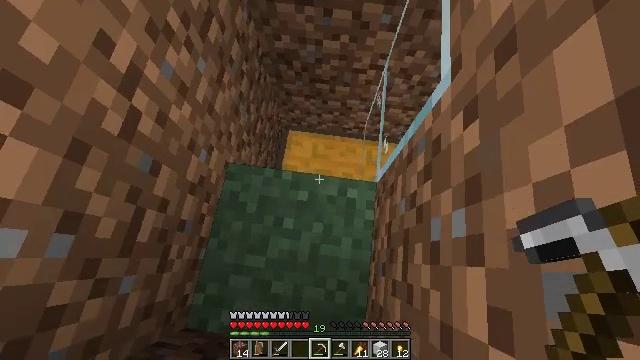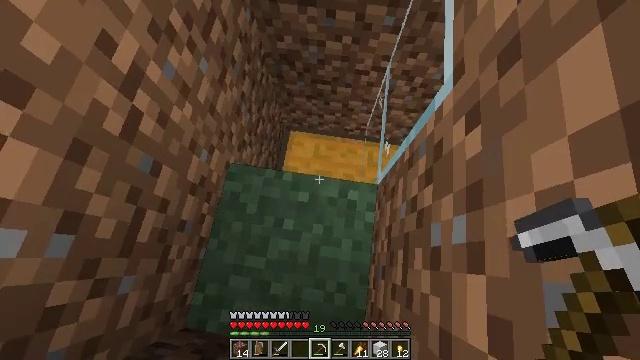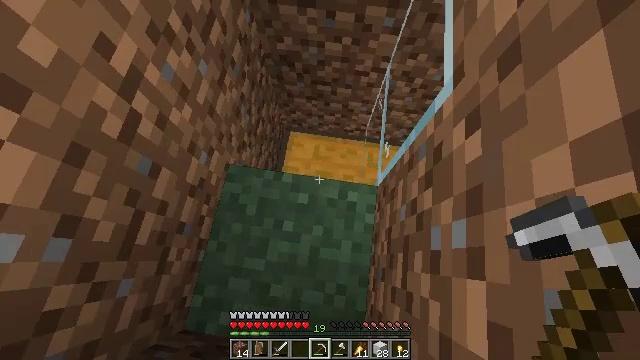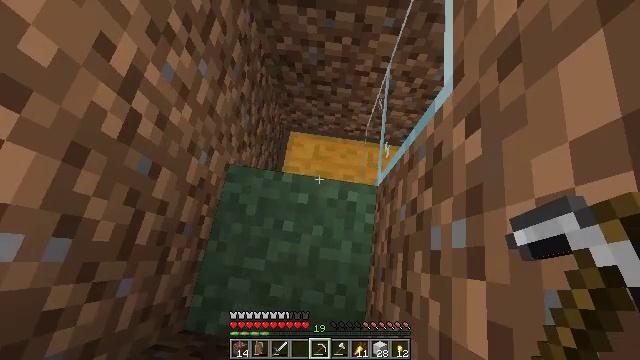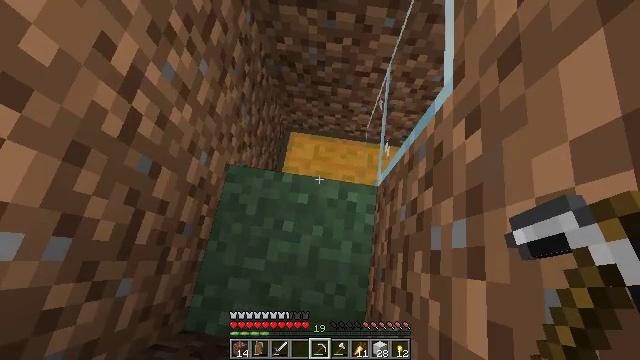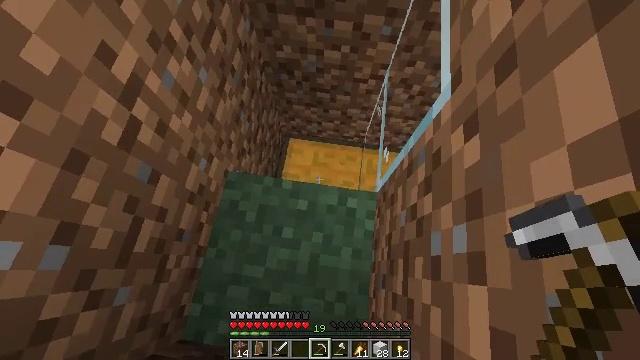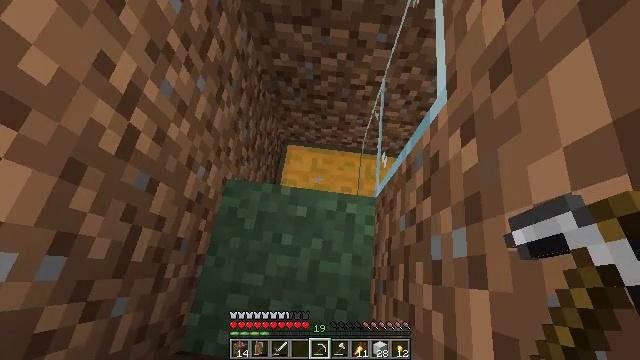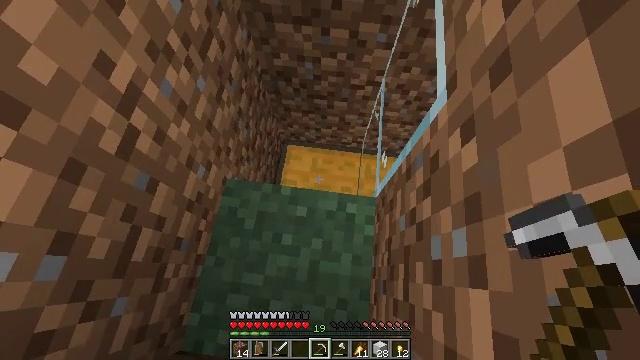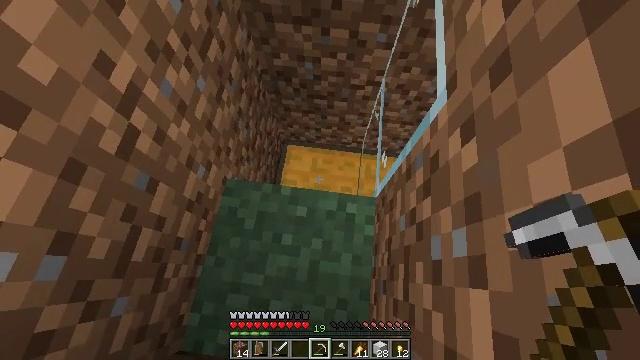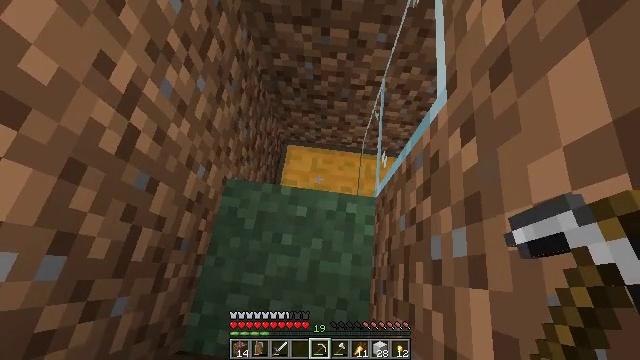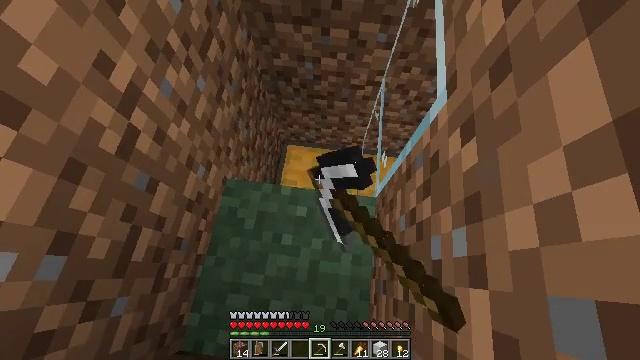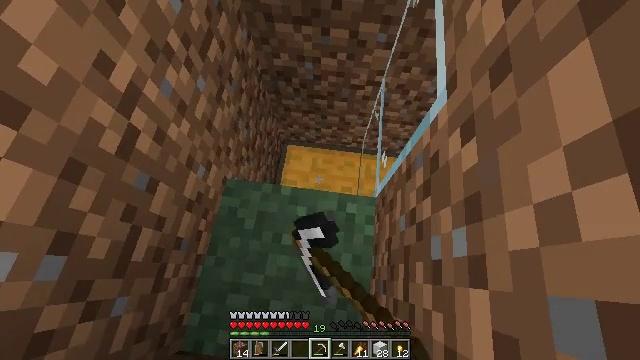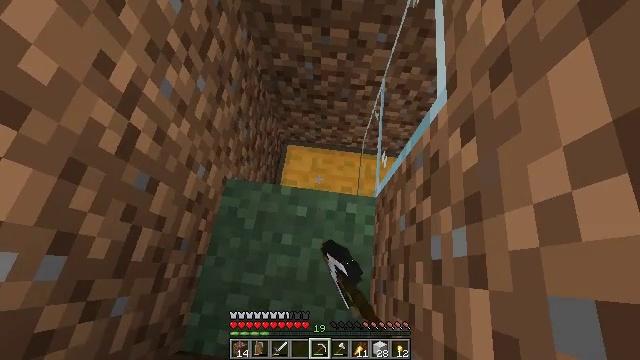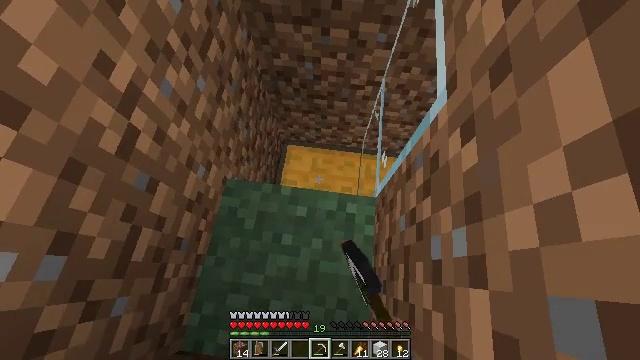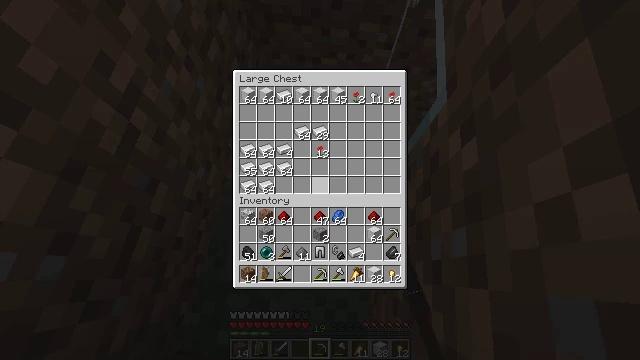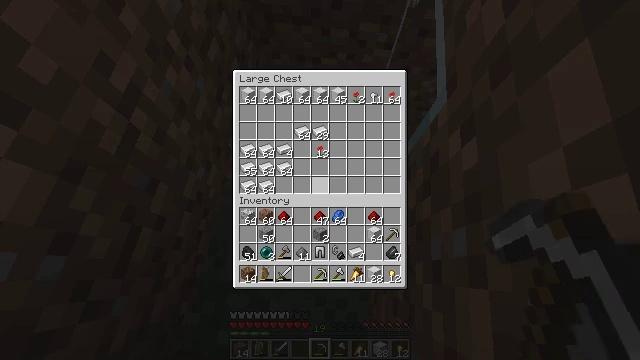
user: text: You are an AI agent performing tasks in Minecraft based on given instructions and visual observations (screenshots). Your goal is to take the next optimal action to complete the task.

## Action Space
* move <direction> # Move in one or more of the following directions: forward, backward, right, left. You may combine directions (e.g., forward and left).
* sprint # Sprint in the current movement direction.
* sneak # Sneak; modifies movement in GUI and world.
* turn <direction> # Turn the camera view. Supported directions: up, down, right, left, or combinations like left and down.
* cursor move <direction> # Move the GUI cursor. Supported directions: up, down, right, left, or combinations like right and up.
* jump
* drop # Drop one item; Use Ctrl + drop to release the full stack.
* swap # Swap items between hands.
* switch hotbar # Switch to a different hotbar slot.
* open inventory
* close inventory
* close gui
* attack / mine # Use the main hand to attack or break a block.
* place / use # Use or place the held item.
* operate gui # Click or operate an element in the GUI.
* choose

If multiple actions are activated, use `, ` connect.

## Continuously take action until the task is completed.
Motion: motion action
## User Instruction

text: Put iron ingots in the crafting grid to craft an iron block.
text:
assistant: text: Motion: no_op
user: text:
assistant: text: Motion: no_op
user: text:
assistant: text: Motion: no_op
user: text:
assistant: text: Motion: no_op
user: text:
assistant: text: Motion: turn up
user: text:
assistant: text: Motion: turn up
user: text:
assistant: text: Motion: no_op
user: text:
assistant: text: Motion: no_op
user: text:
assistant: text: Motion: use / place
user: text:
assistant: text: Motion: use / place
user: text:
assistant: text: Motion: use / place
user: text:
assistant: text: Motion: use / place
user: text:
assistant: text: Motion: no_op
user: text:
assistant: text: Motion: no_op
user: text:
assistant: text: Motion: no_op
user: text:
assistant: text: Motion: no_op
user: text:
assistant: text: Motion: turn right
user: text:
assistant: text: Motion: no_op
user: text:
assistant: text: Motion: no_op
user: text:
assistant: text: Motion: no_op
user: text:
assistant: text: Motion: no_op
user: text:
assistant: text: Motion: no_op
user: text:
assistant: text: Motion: no_op
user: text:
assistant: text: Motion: no_op
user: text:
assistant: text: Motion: no_op
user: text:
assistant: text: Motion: no_op
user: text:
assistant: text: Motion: no_op
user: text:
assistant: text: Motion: no_op
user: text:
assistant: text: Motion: no_op
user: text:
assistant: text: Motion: turn right and down